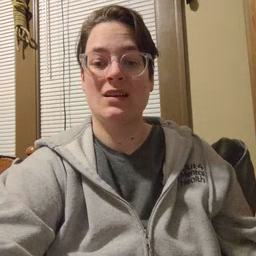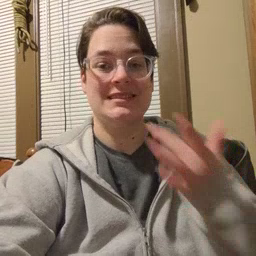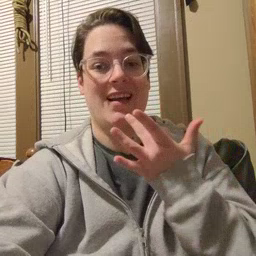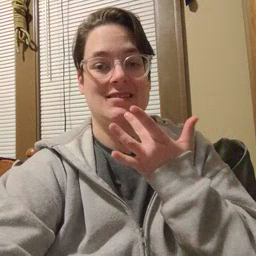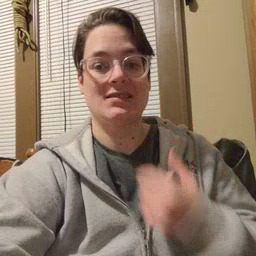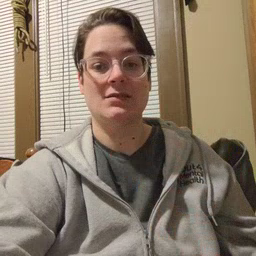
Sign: taste